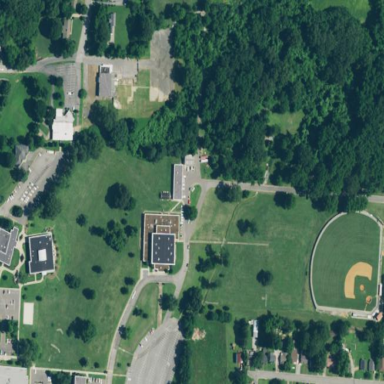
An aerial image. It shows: School.